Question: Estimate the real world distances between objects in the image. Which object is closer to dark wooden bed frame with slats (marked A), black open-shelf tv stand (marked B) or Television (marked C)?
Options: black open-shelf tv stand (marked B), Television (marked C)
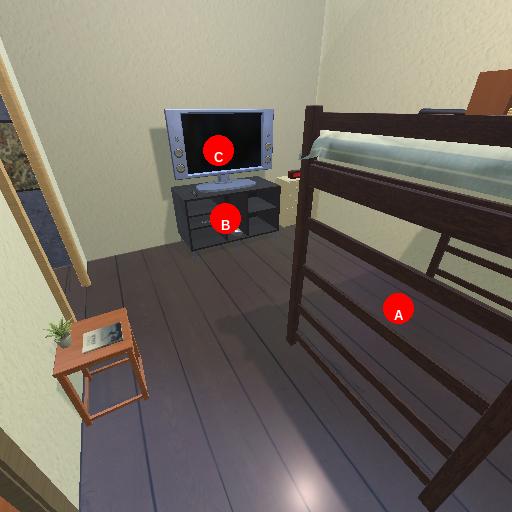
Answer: black open-shelf tv stand (marked B)